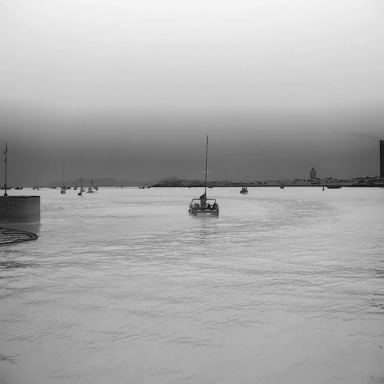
There are 12 objects shown in the infrared image, including four sailboats, seven bulk_carriers, and a container_ship.